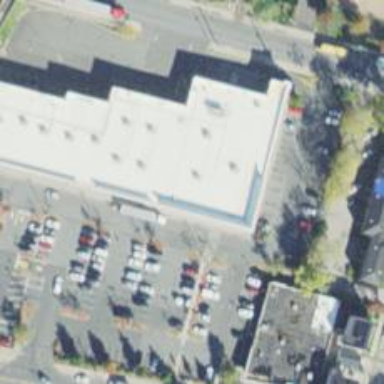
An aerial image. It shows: Supermarket.